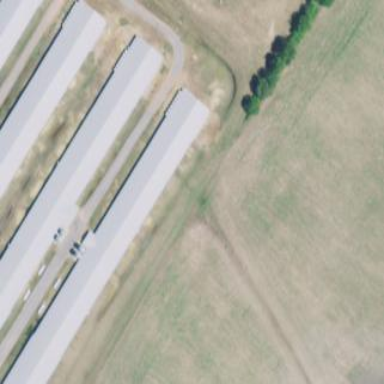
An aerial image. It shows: Farm auxiliary building.